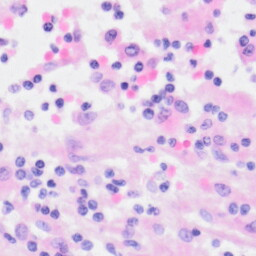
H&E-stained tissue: Kidney